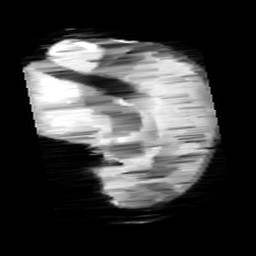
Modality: minIP
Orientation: sagittal
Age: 11
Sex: female
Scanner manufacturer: siemens
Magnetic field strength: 3 T
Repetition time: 0.027 s
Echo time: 0.02 s